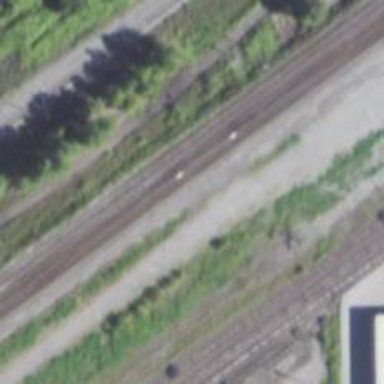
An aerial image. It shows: Railway line running on embankment.